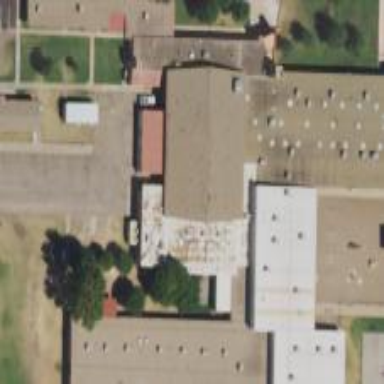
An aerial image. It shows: School building.